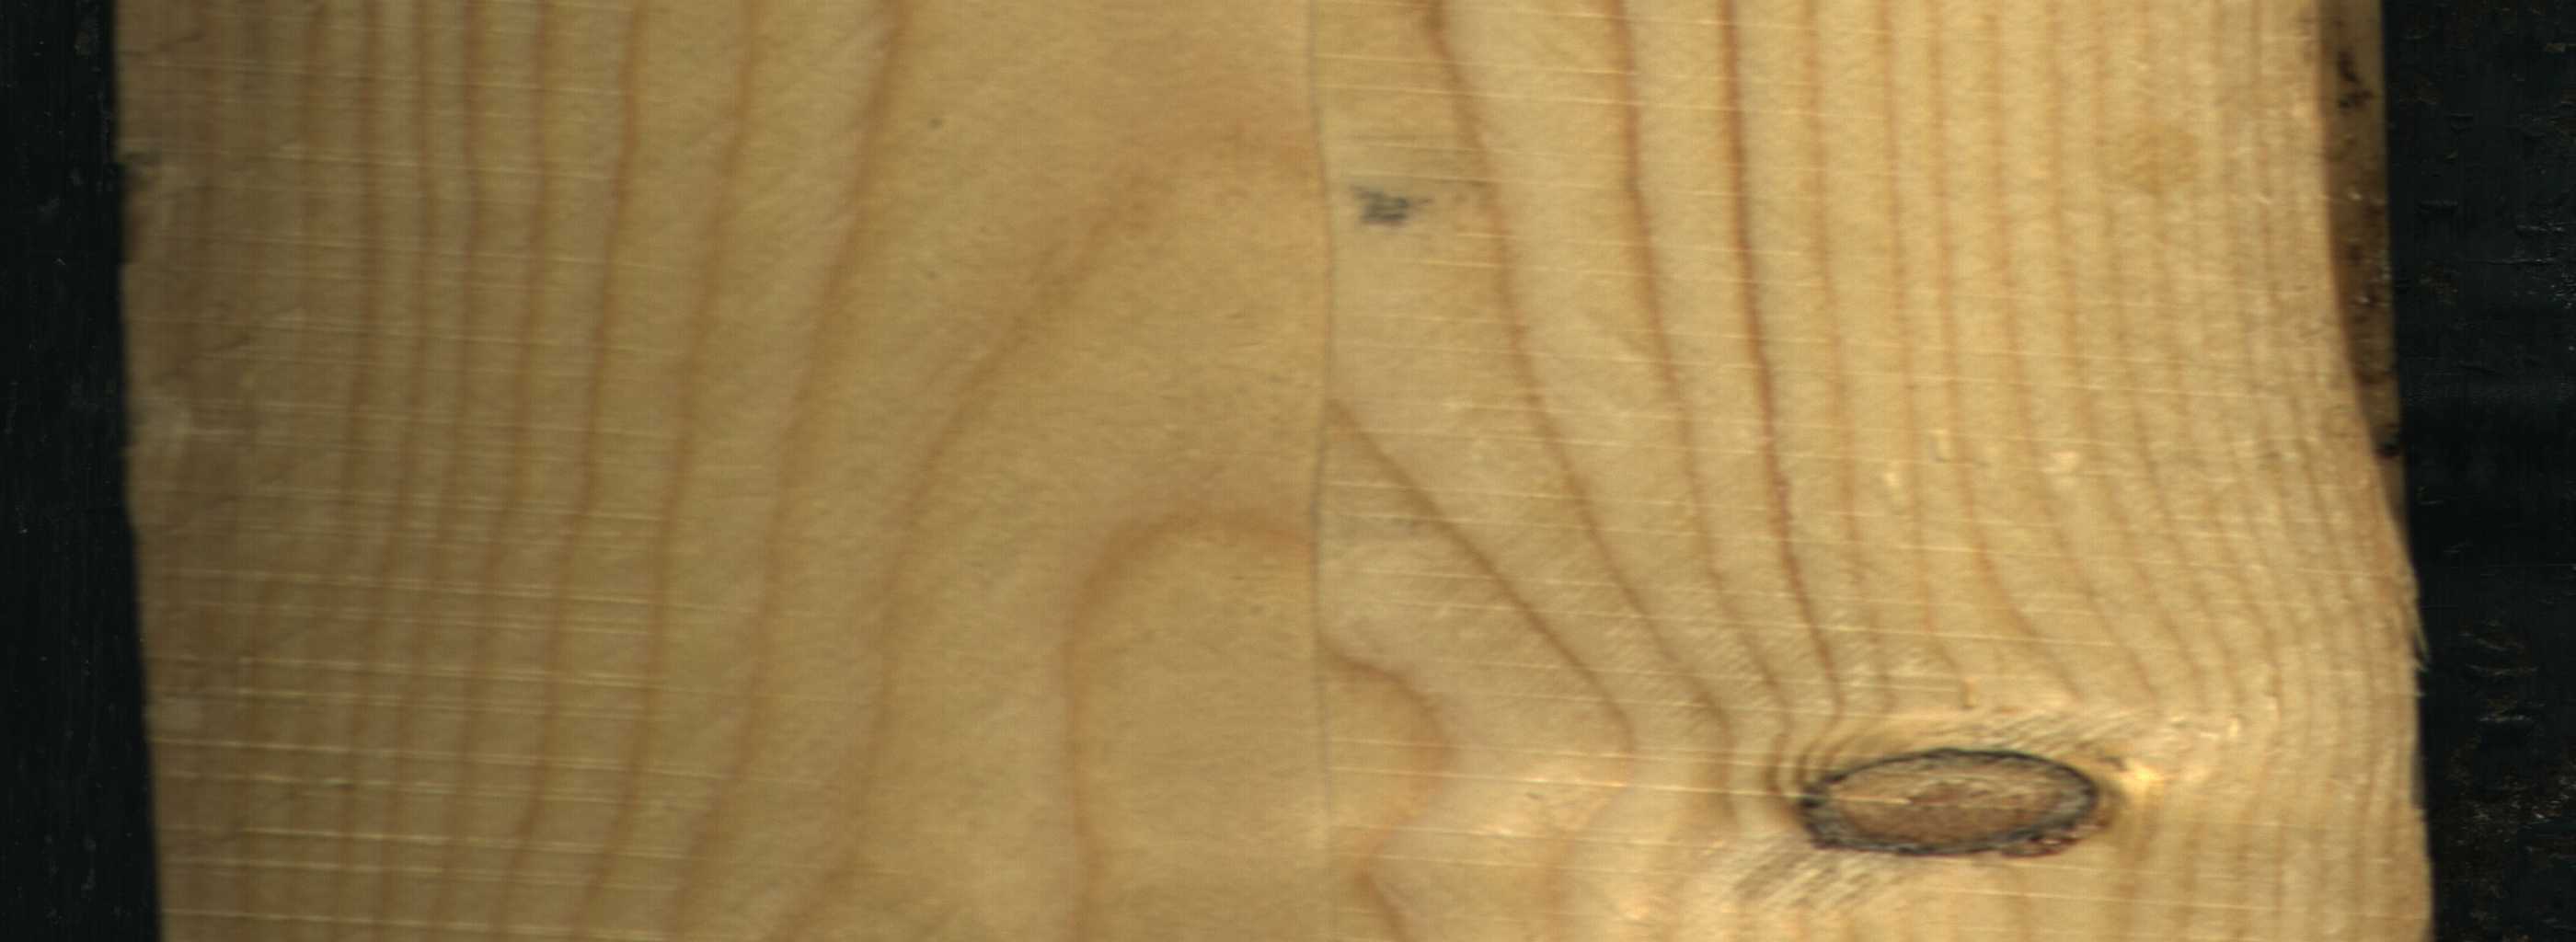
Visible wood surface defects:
resin
Dead_Knot